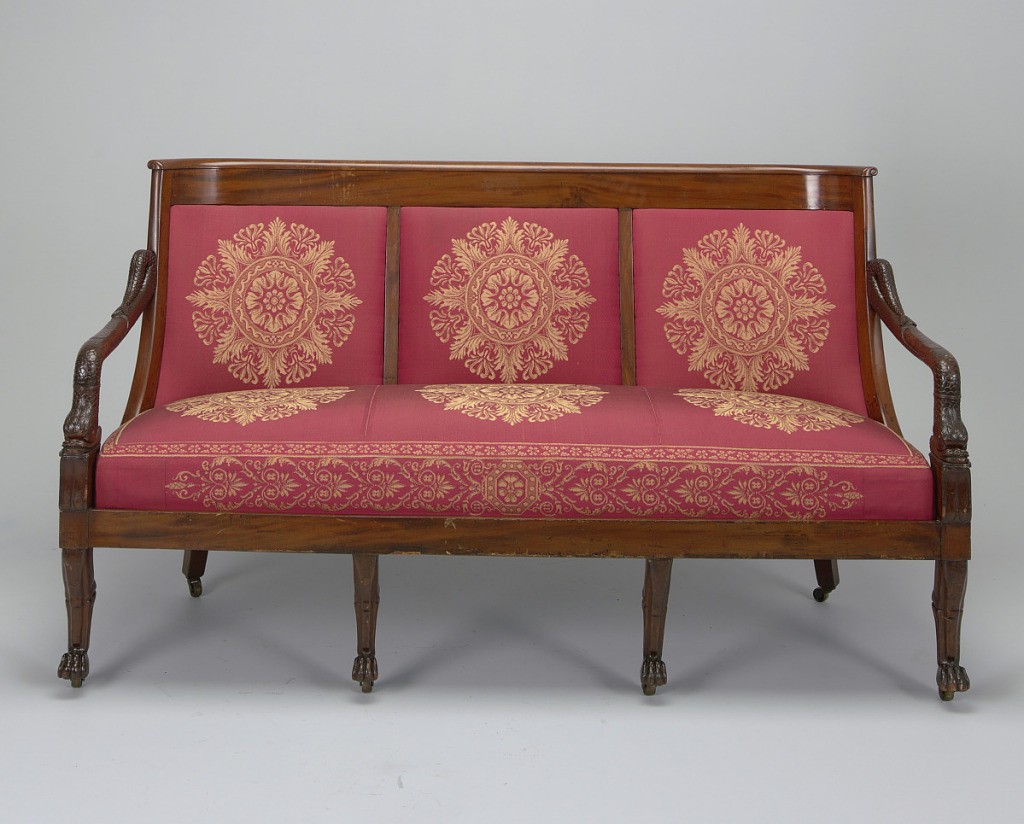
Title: Sofa
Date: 19th century
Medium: wood
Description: Sloping back divided into three sections, curved at ends; top rail scrolled.  Carved arms, with padded arm rests, in form of dolphin with curled tail joining back and head resting on corner blocks carved with lotus leaves.  Four fronts in form of lion legs with paw feet; two plain square back legs curved outward; casters added.  Upholstered in fabric of classical wreath and foliate pattern. (1926-22-352 a/f in Textiles Department)